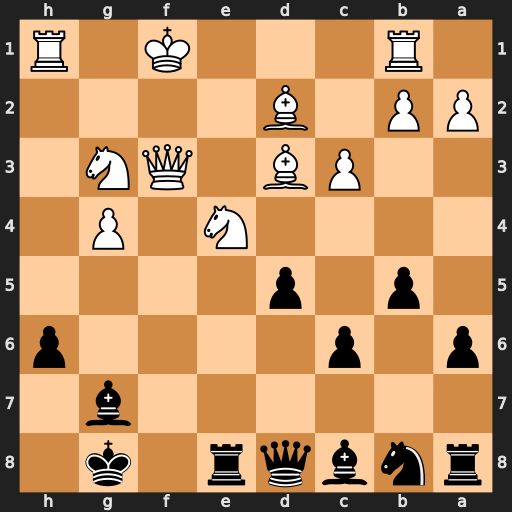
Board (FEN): rnbqr1k1/6b1/p1p4p/1p1p4/4N1P1/2PB1QN1/PP1B4/1R3K1R
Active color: b
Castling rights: -
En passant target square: -
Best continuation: dxe4 Bxe4 Qxd2